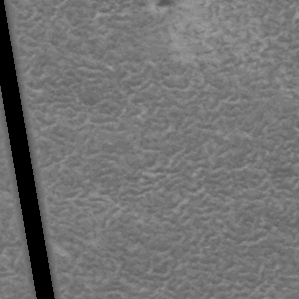
Label: frost